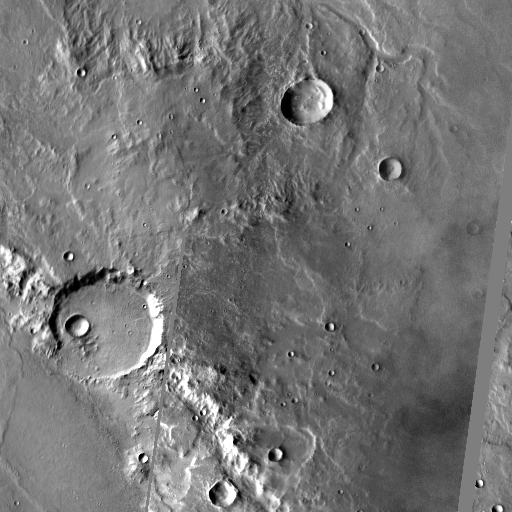
Crater classes present: Background, Other, Buried